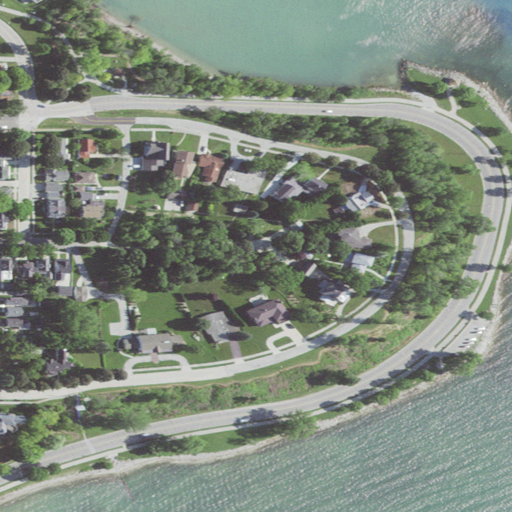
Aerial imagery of cape in Wisconsin named Sheboygan Point containing low intensity development, medium intensity development, open water, high intensity development, open development, and barren land